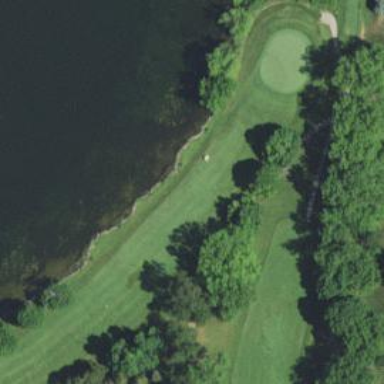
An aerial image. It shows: Golf hole.